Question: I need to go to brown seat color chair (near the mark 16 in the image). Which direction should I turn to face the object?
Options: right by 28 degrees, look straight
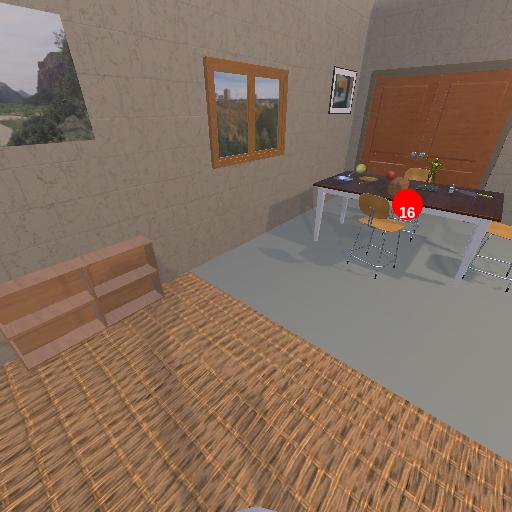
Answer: right by 28 degrees